Field crop: maize
Growth stage: 1
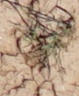
Species: lolium